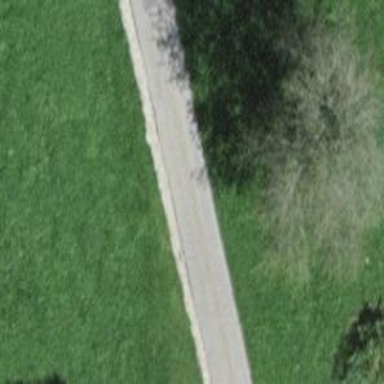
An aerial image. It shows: Unclassified road with grade 1 track type.